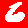
Digit: 6